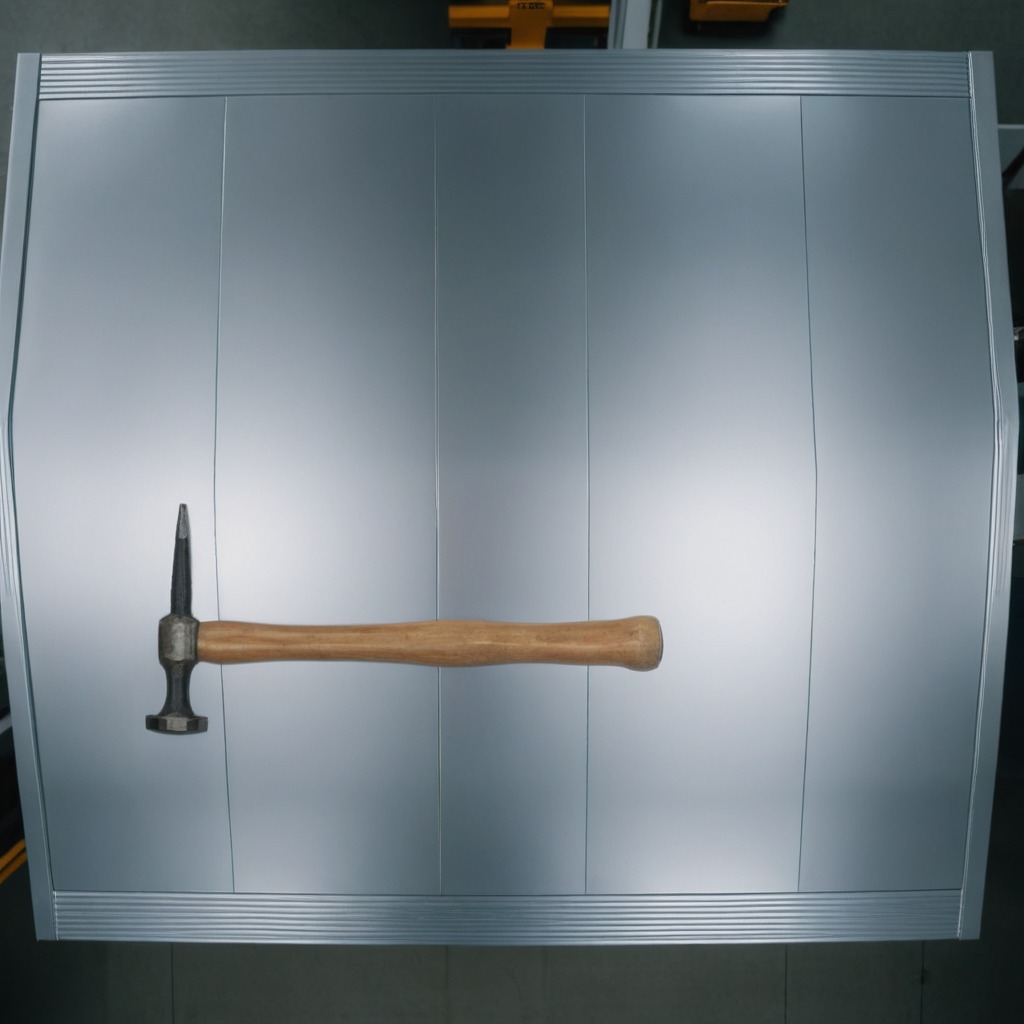
A hammer lying on the toolbox surface in an airplane hangar workshop 8K.